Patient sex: M
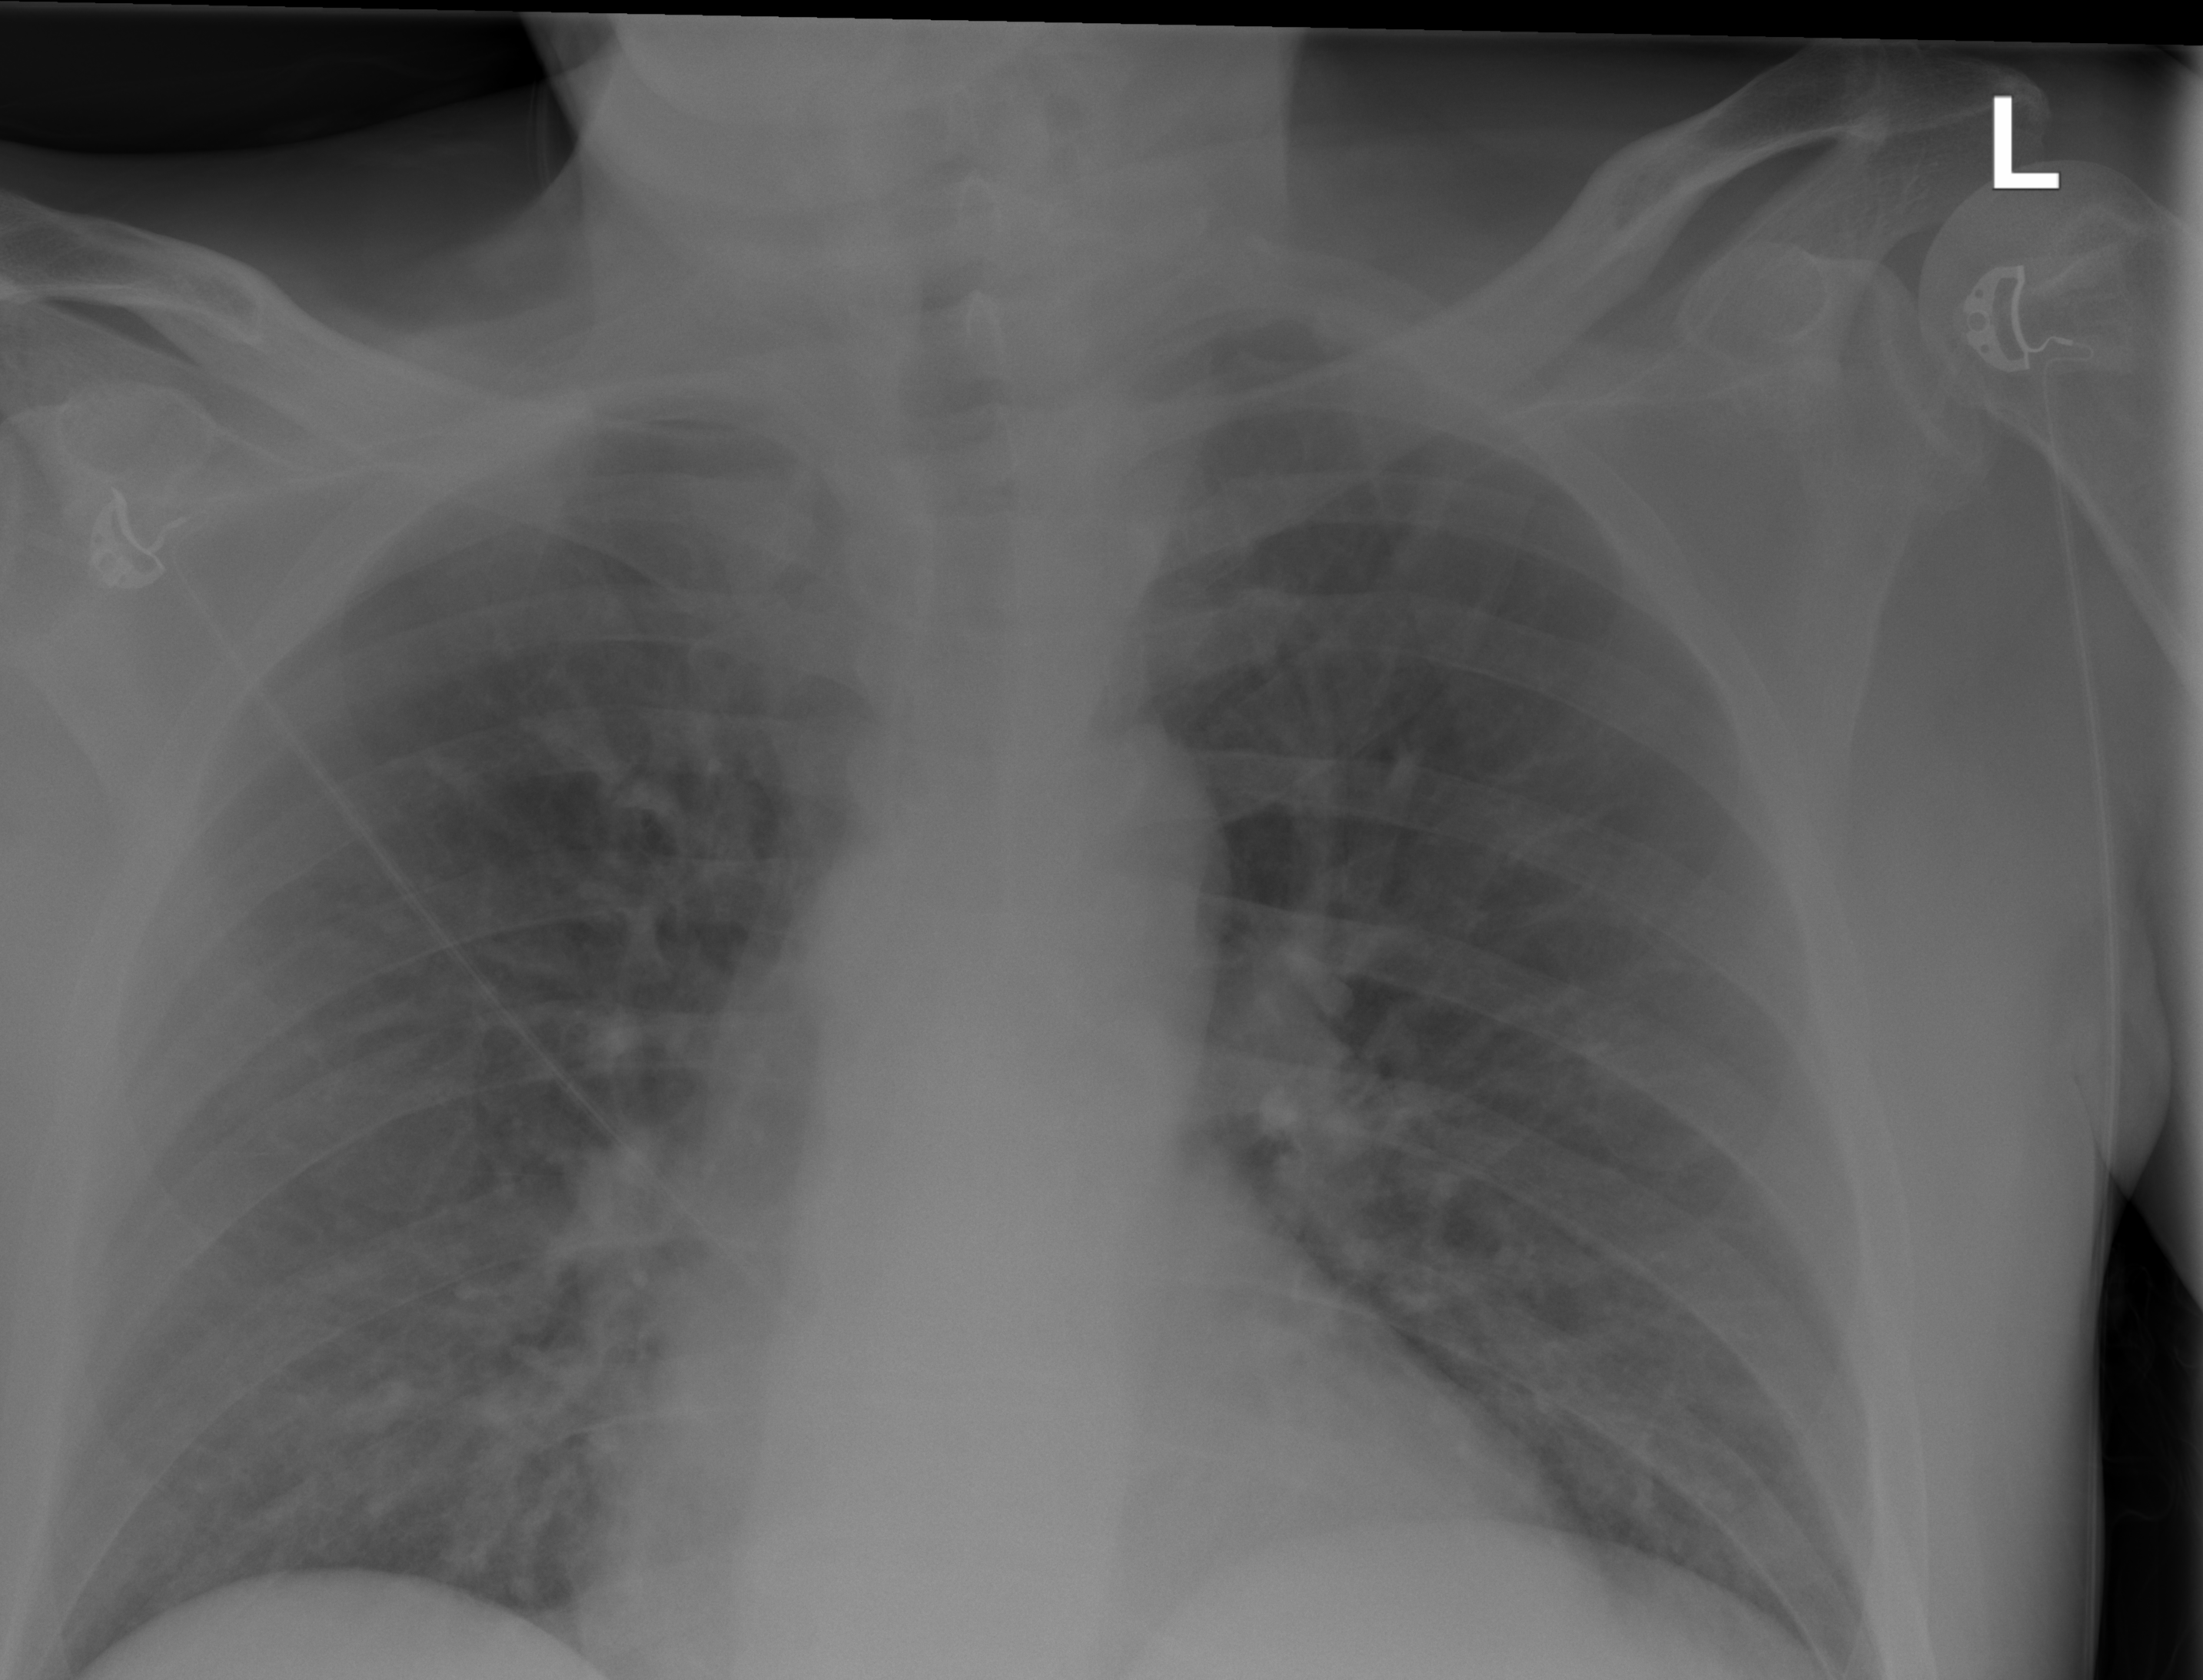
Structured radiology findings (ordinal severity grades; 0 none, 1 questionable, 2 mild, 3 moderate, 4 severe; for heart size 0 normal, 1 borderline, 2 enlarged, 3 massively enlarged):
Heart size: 0
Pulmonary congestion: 2
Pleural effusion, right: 0
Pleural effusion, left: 0
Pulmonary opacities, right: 0
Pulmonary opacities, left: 0
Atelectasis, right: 0
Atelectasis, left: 0